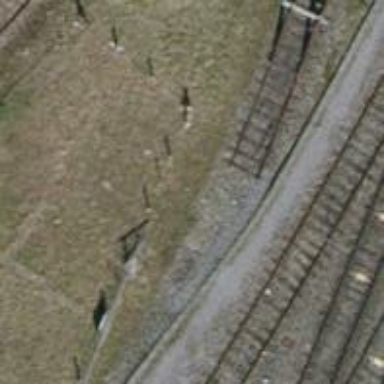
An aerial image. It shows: Railway buffer stop.